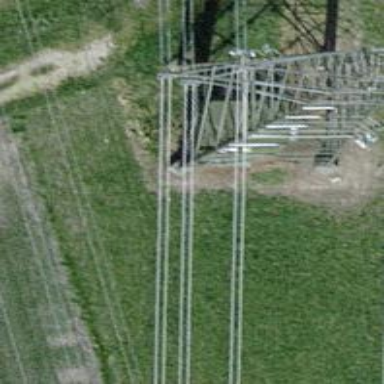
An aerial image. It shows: Antenna supported by power tower.